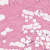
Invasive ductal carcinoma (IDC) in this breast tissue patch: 0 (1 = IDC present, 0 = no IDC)